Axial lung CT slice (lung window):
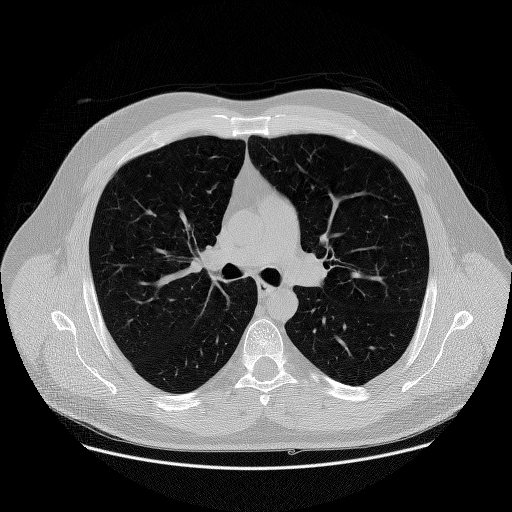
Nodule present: no